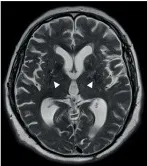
Axial T2-weighted MR images of a patient with NPSLE before Vascular white matter lesions can be demonstrated in the region of the basal ganglia.
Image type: radiology (mri)